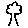
Label: tree